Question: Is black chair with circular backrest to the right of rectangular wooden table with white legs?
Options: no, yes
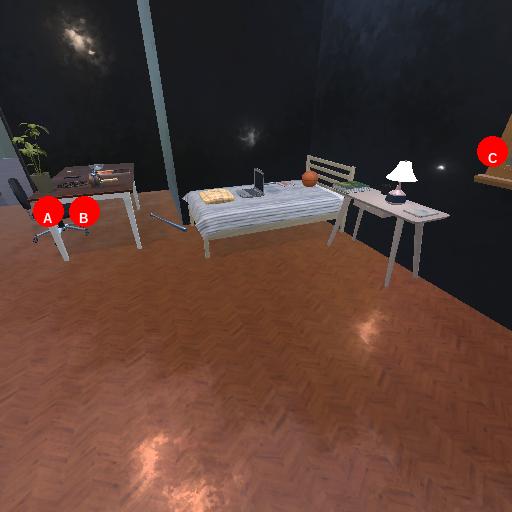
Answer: no